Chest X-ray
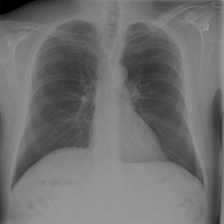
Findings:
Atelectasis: negative
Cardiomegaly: negative
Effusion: negative
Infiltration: positive
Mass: negative
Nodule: negative
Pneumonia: negative
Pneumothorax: negative
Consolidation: negative
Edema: negative
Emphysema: negative
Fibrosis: negative
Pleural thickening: negative
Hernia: negative